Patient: sex M, age 31
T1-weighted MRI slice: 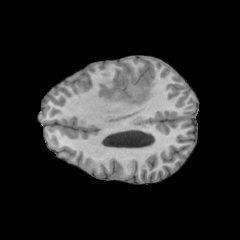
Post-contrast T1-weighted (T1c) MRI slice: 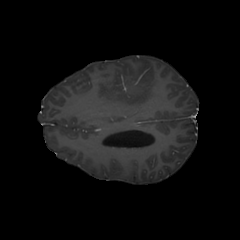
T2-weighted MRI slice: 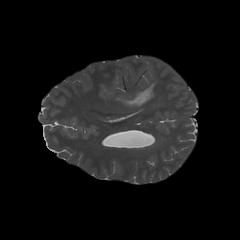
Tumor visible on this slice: yes
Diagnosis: Astrocytoma, IDH-mutant
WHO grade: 3